Question: I just deployed my first MVC5 application to azure, and got everything to work, except that it is not showing graphics. On my development machine this works.
My graphics are in a folder '~/Content/Graphics', and this is the part of the '_Layout.cshtml' that references one,
'''
<img src="@Url.Content("~/content/graphics/EluciusSoft_Logo.svg")" style="height:50px">
'''
I know that the files are on the server, though, since I checked it with 'WebMatrix'. Why are they not displaying?
EDIT: The browser console error message is the following:
> Failed to load resource: the server responded with a status of 404
(Not Found)
Here is a screenshot of the site directory using 'WebMatrix'.

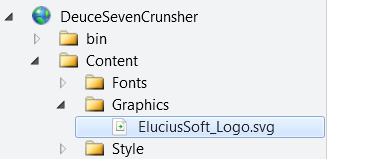
Answer: If the webserver hasn't been configured with the MIME type for SVG, then it will return a 404 error when you try and access it. You can define the MIME type in your application's web.config:
'''
<configuration>
<system.webServer>
<staticContent>
<mimeMap fileExtension=".svg" mimeType="image/svg+xml" />
</staticContent>
</system.webServer>
</configuration>
'''